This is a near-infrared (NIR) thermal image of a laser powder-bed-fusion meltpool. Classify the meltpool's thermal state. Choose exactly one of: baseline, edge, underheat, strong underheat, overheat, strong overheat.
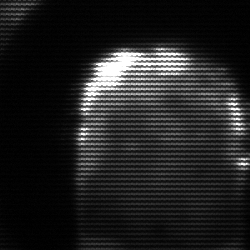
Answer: baseline